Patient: sex M, age 57
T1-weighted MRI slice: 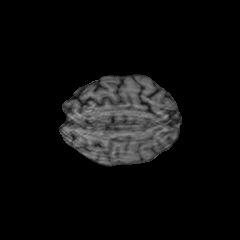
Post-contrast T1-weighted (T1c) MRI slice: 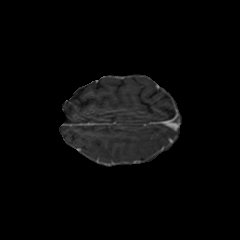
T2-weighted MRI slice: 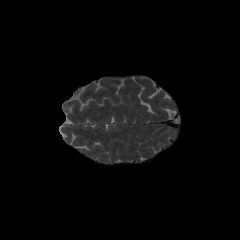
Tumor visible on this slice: no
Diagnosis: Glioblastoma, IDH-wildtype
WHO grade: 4